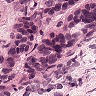
Metastatic tissue present: yes